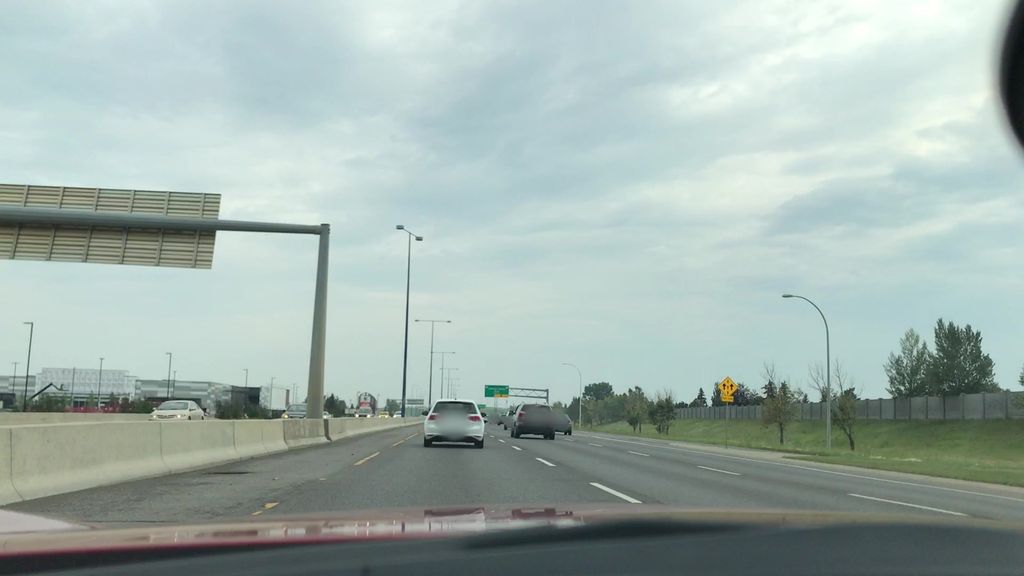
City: edmonton